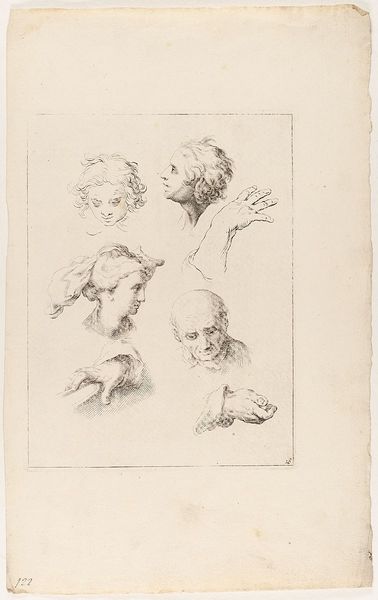
Titel: Kopf- und Handstudie, Blatt 16 aus der Folge 'Fondamenten der Teecken-Konst aerdigh geinvertaert door Abraham Bloemaert'
Künstler: Abraham Bloemaert
Standort: Hamburg
Institution: Museum für Kunst und Gewerbe Hamburg
Schlagwörter: akt, hand, kopf, finger, köpfe, zeichnung, gesichter, arm, augen, gesicht, hände, figur, haare, blatt, papier, rahmung, studie, grafik, graphik, nasen, fotografie, photographie, porträts, druckgraphik, druckgrafik, stich, bleistift, kopfstudie, kupferstich, teile, wasserzeichen, anatomiestudie, handstudie, figurenstudie, zeichenkunst, reproduktionen, druckerzeugnisse, körper, körperteile, körpers, ornamentstich, vorlageblätter